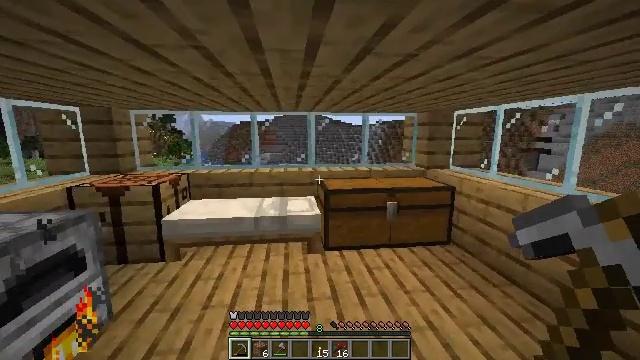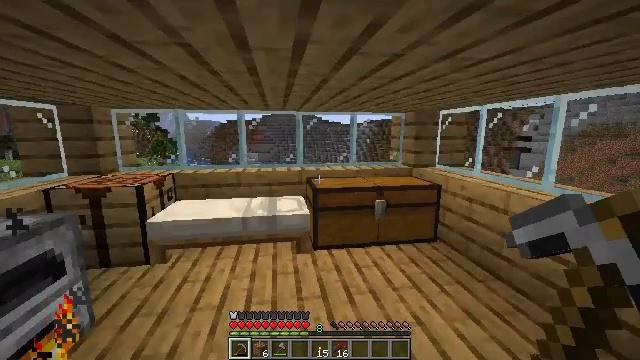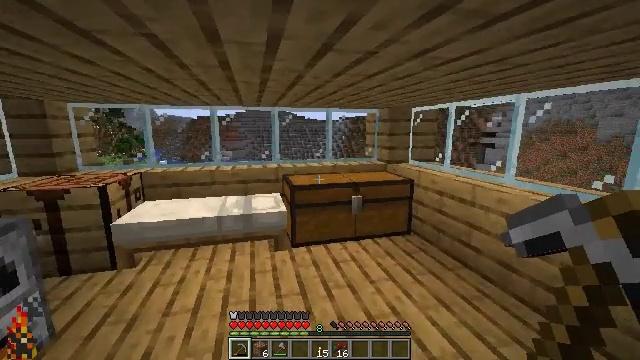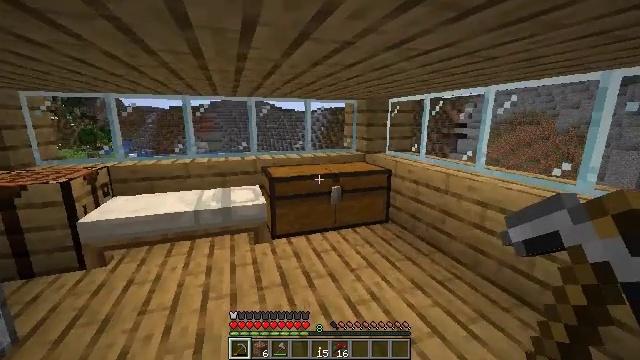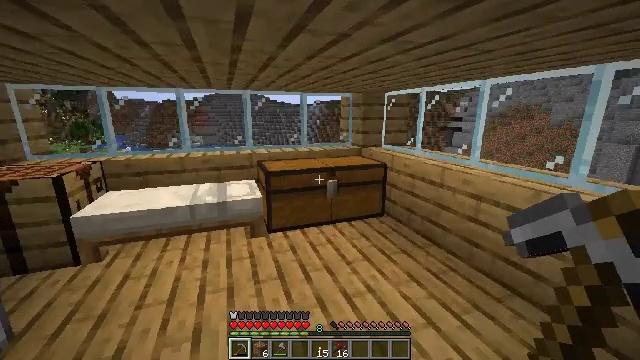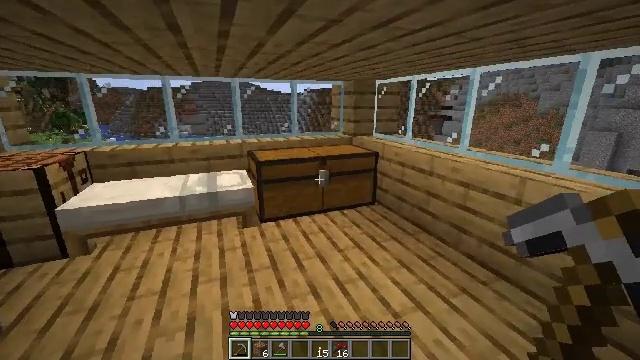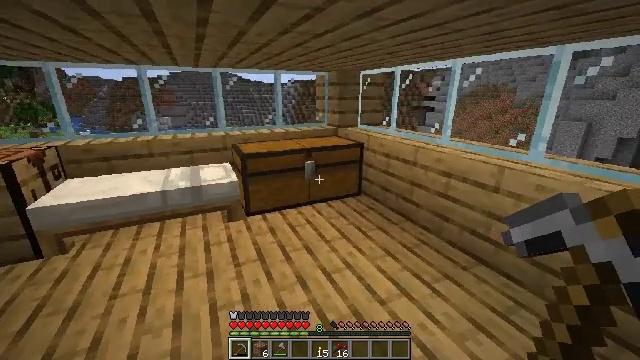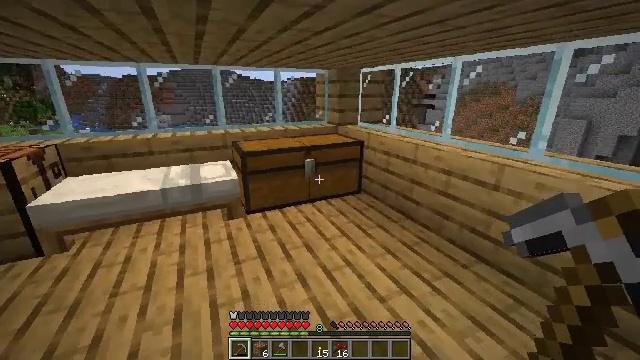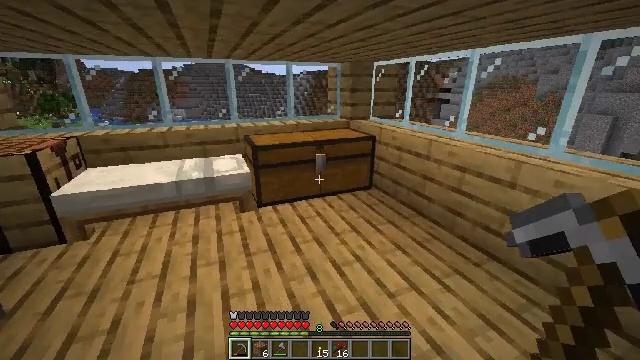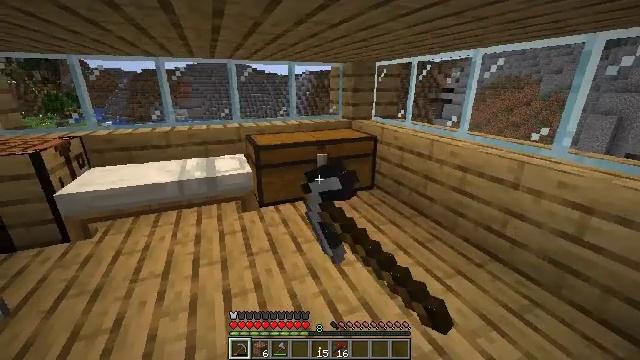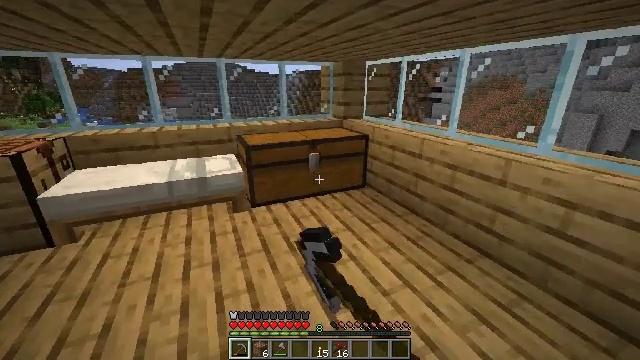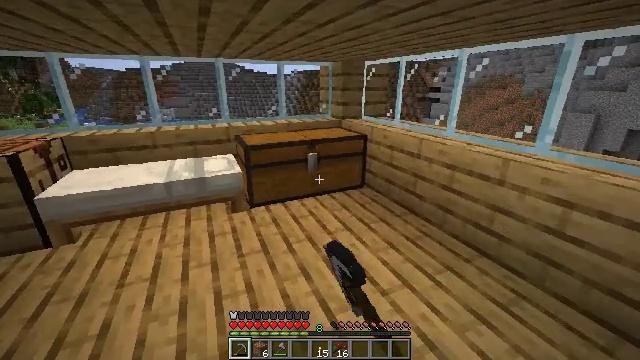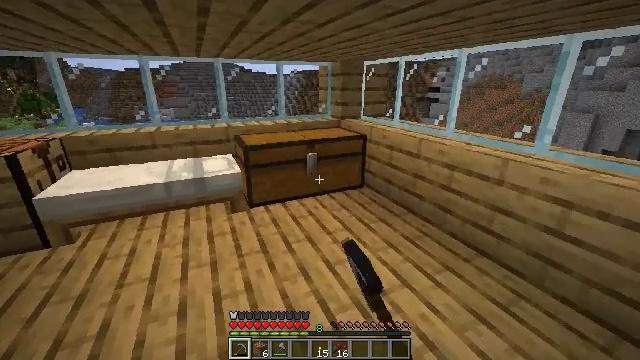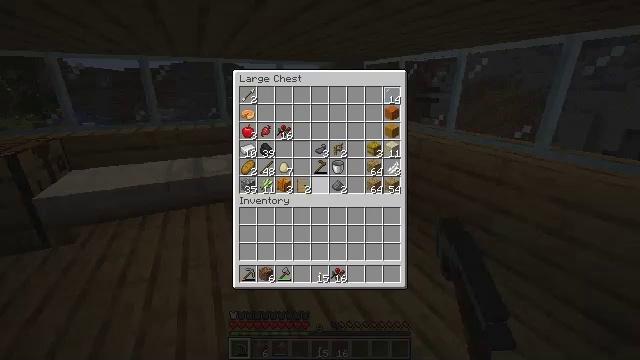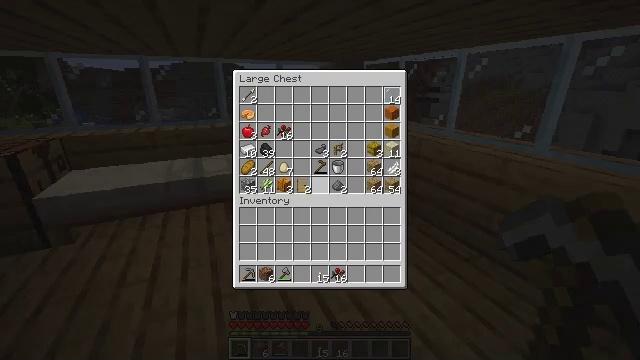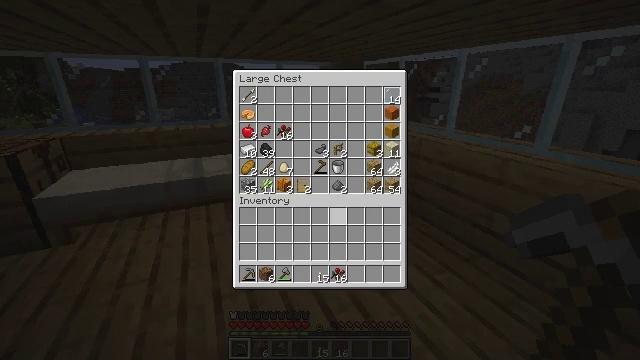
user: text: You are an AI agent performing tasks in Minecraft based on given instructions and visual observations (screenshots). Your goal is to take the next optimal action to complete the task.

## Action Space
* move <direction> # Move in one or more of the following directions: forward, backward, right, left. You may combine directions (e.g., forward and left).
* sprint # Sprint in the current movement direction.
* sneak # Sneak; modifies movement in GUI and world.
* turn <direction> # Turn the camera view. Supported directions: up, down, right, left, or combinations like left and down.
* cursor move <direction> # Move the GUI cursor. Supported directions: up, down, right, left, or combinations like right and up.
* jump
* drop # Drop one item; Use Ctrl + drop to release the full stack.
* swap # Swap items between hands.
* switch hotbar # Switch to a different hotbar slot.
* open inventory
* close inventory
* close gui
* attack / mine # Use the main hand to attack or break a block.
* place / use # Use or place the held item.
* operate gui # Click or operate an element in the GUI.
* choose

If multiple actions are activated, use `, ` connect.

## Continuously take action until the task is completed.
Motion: motion action
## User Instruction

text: Make a shield with iron ingot and wooden planks.
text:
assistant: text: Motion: turn right
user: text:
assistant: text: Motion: turn right
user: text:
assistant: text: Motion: turn right and down
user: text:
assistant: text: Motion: turn down
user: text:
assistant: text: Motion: turn right and down
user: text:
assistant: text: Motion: turn right and down
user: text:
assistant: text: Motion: no_op
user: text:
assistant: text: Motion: turn left and down, use / place
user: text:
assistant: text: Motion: use / place
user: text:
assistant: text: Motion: turn right, use / place
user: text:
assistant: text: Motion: no_op
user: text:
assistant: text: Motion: no_op
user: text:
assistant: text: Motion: no_op
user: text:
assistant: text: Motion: no_op
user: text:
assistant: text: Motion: cursor move right and down
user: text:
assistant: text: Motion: cursor move right and down
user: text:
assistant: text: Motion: cursor move down
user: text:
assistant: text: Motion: cursor move down
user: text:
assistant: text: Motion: no_op
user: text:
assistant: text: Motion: no_op
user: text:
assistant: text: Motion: cursor move left
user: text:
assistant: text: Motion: cursor move left
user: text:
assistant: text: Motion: no_op
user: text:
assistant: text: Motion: no_op
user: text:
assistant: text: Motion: choose
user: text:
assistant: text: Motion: choose
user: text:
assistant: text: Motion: choose
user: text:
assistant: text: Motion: choose
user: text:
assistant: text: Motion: no_op
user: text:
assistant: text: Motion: cursor move up